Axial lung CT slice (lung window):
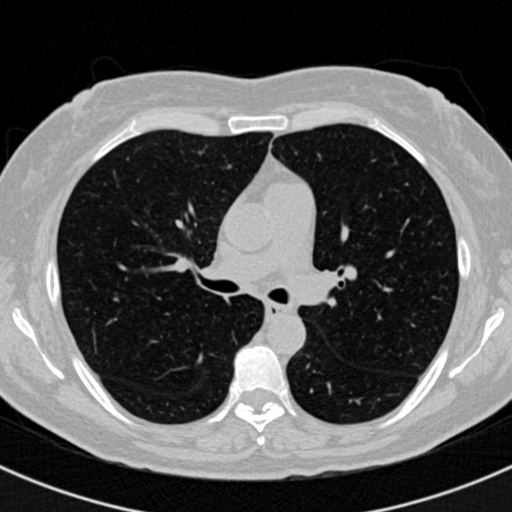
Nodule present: no